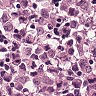
Metastatic tissue present: yes